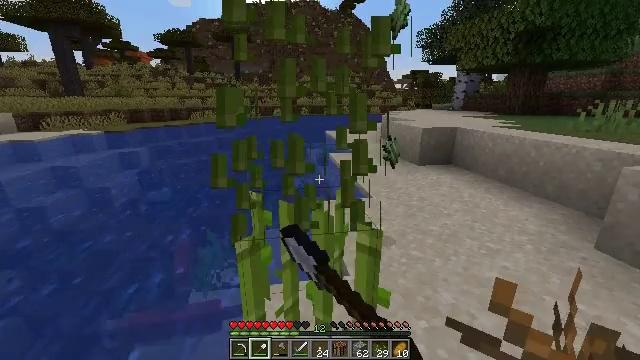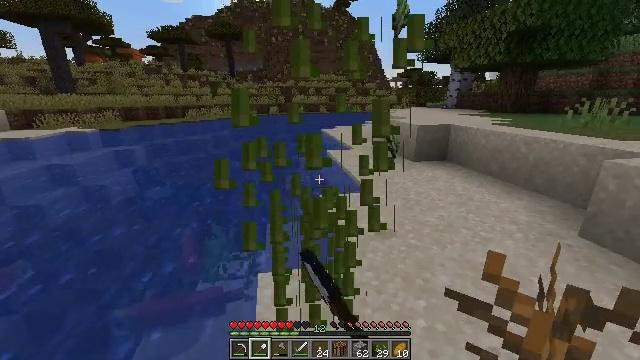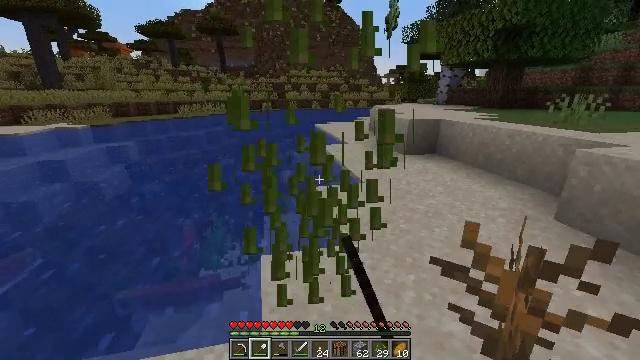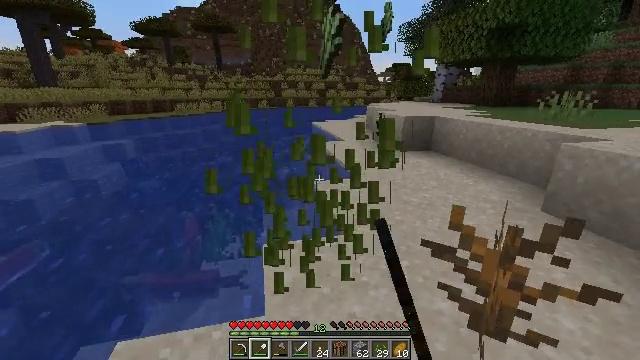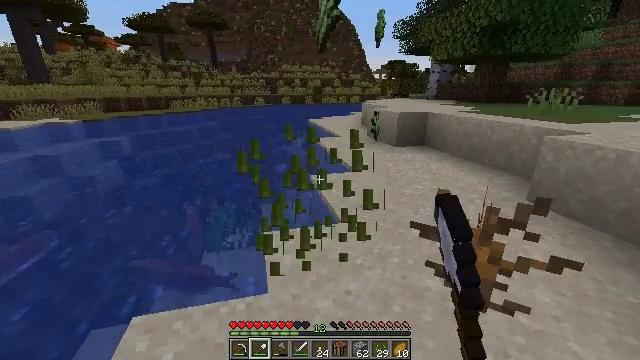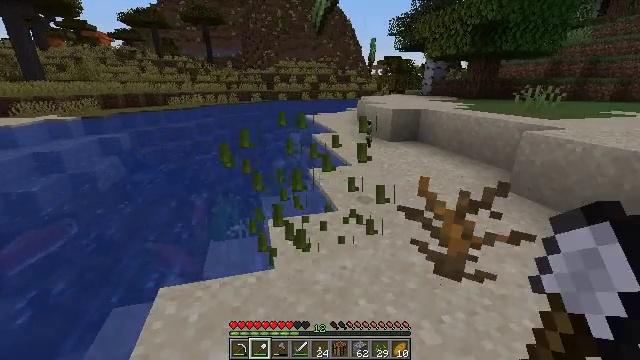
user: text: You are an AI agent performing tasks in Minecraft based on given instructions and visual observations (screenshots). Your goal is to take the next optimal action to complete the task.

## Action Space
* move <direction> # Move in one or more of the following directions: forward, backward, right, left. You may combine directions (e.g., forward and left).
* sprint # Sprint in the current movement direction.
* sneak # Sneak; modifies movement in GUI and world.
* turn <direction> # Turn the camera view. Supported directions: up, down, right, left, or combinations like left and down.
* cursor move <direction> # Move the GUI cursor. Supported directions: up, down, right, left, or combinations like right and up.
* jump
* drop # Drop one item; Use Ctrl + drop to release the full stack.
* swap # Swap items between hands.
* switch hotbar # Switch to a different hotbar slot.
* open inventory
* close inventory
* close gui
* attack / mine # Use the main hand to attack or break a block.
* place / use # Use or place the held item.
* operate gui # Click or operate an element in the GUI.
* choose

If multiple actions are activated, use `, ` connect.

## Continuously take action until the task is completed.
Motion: motion action
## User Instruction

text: Collect sugar cane near water sources.
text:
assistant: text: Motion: move back, turn right, attack / mine
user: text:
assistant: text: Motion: move back, turn right, attack / mine
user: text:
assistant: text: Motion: move back, attack / mine
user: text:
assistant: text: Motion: move back, attack / mine
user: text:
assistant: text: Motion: move back, attack / mine
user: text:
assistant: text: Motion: attack / mine